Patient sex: M
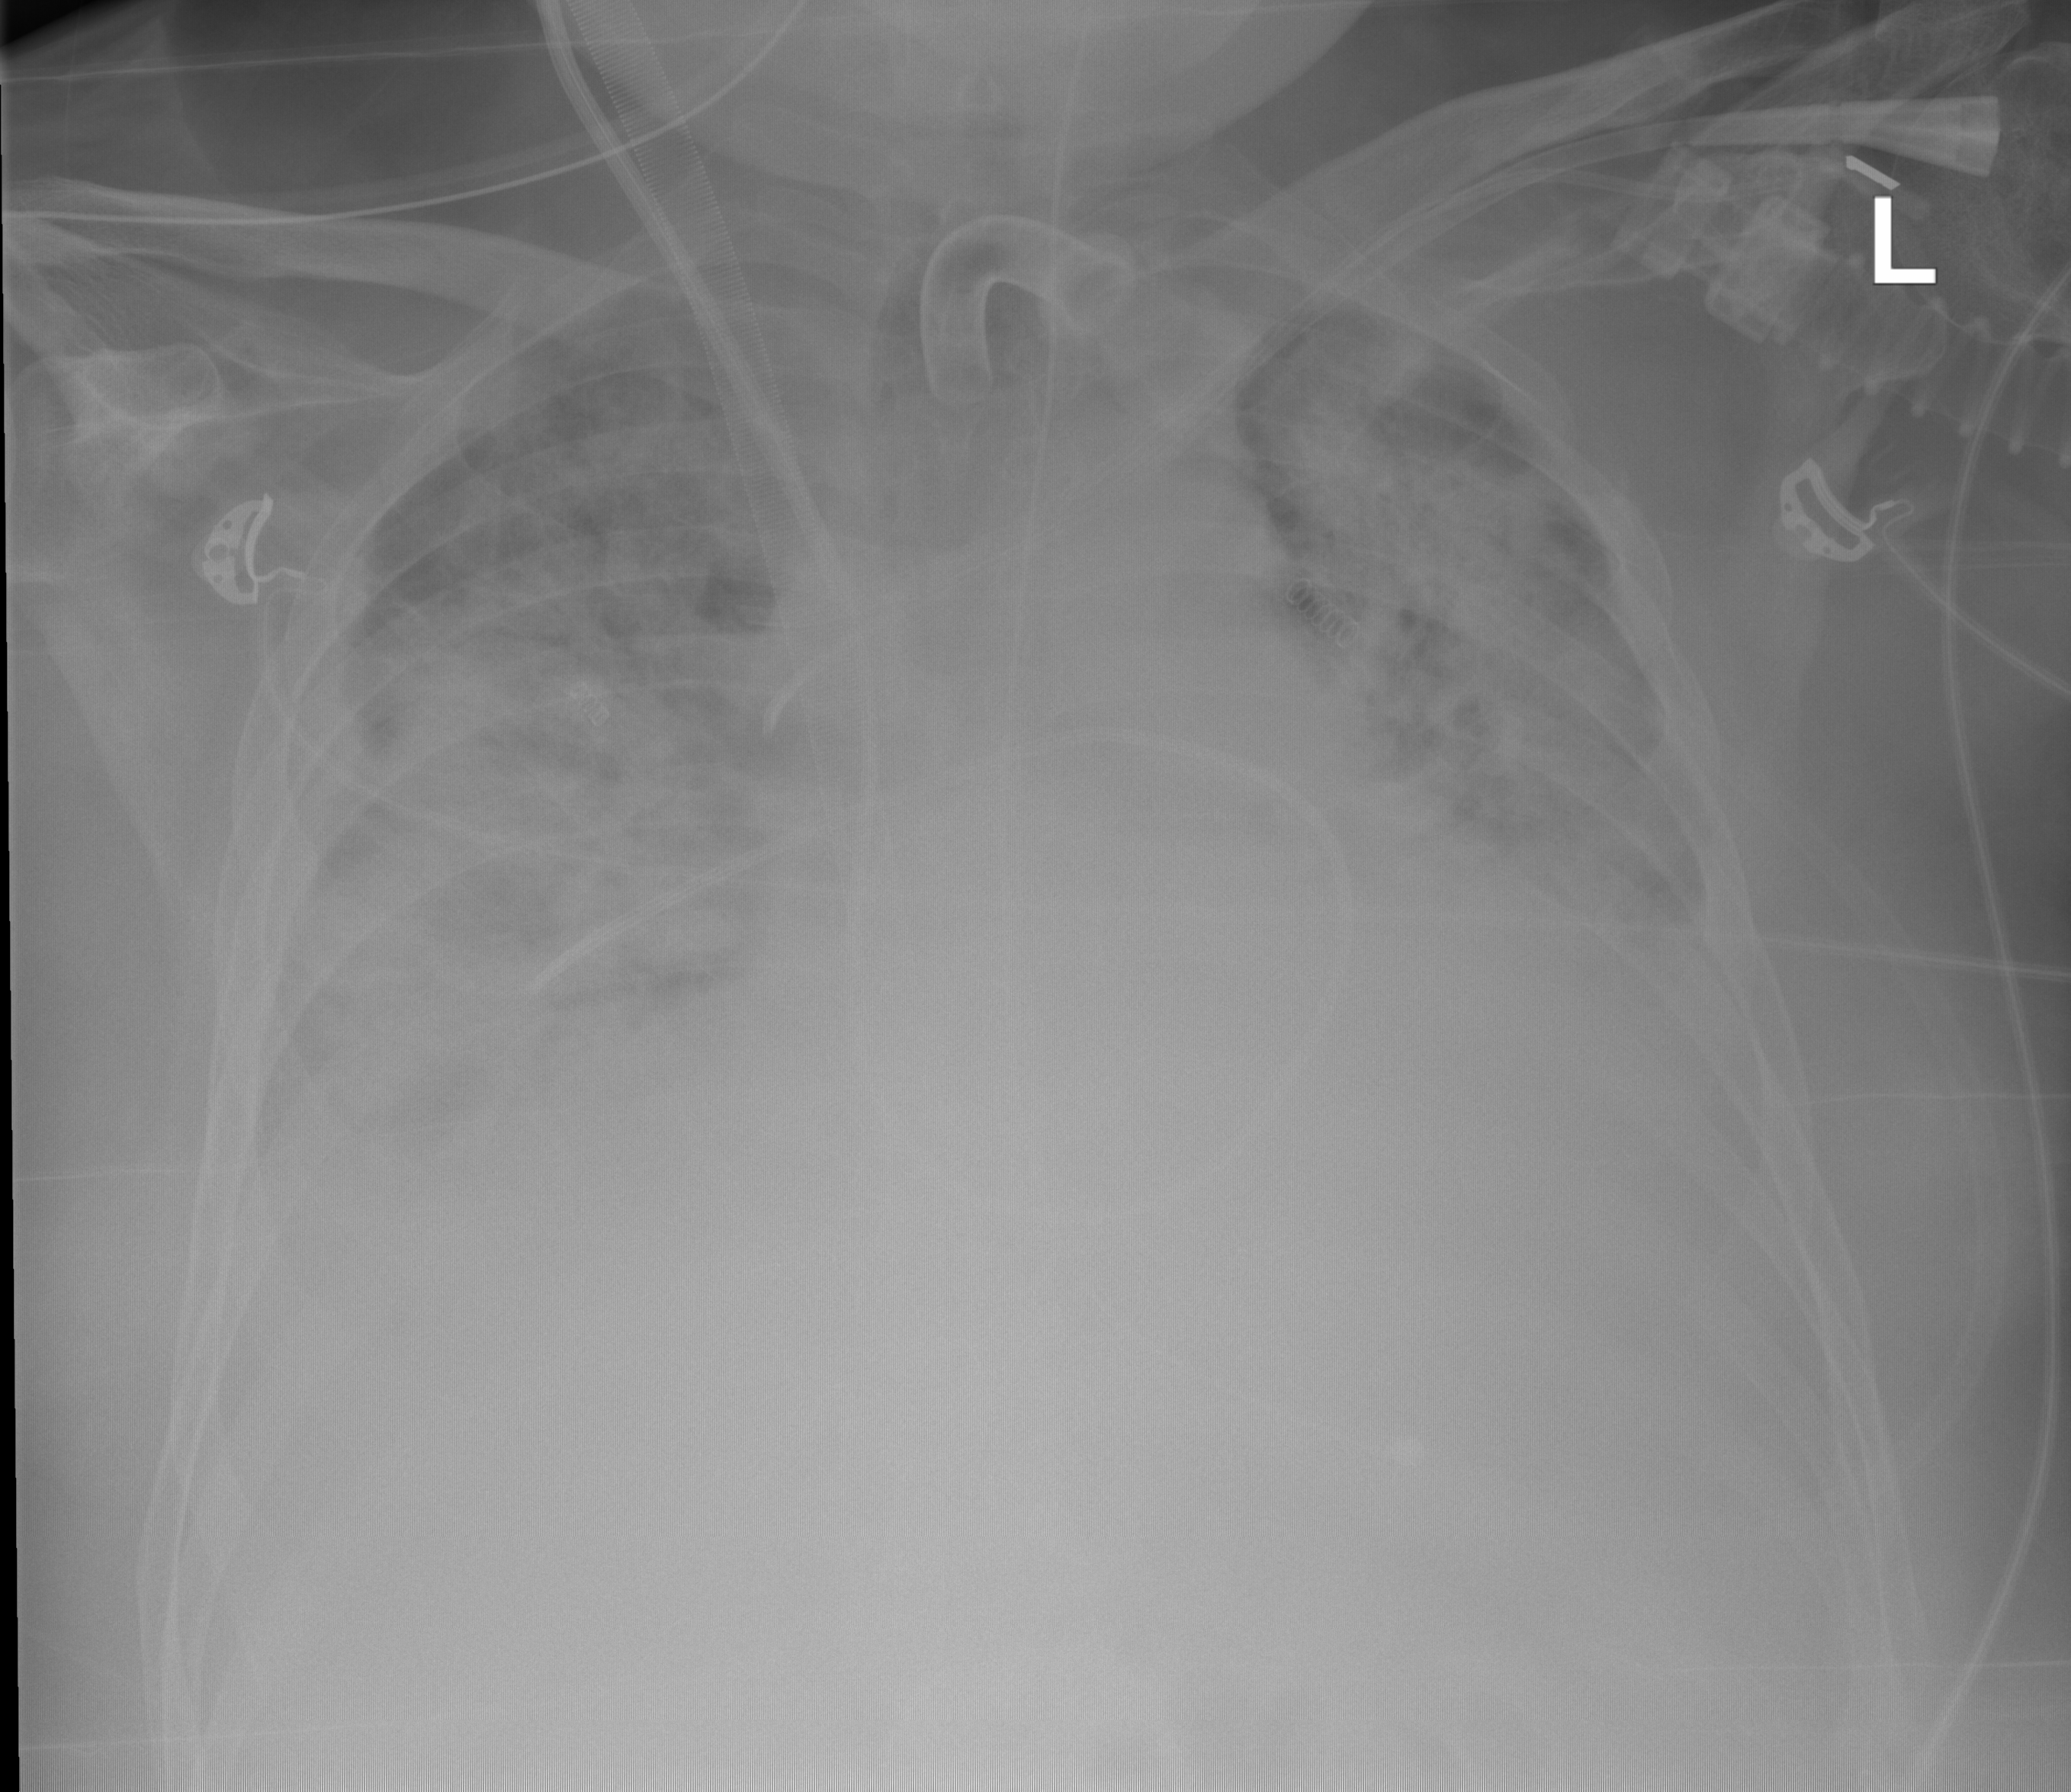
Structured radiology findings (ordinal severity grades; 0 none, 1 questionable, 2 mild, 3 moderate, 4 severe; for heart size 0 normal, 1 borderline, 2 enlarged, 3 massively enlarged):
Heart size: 2
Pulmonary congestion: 3
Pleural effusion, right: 2
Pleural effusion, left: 2
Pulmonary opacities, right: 4
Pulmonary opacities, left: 3
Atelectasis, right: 3
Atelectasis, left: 2